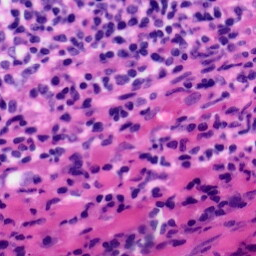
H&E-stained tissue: Tonsil